Question: How to make equalization div's height?
1st div has "auto" height via listed items
and 2nd div has only min-height now:

my bad jquery code:
'''
$("#contentt").height($("#content").height());
'''
and JsFiddle: 'http://jsfiddle.net/3b5q9/5/'
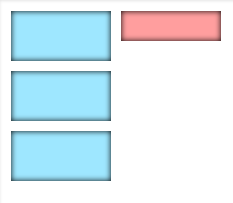
Answer: You forgot to include jquery to your jsfiddle. Your code actually works fine:
'''
Frameworks & extensions: jquery-1.9.1
'''
: <URL>